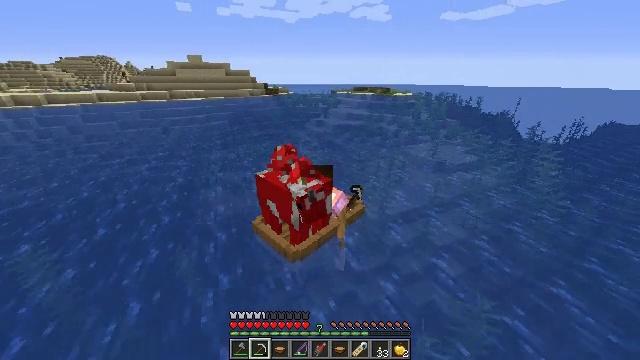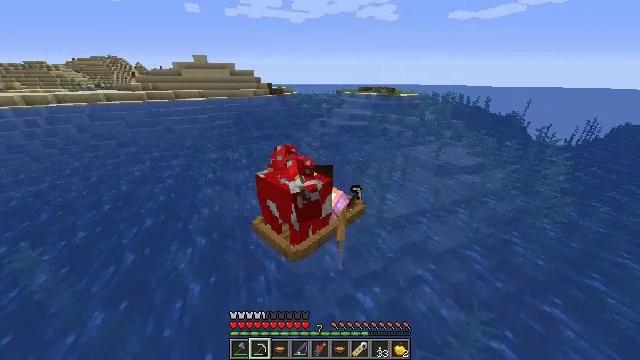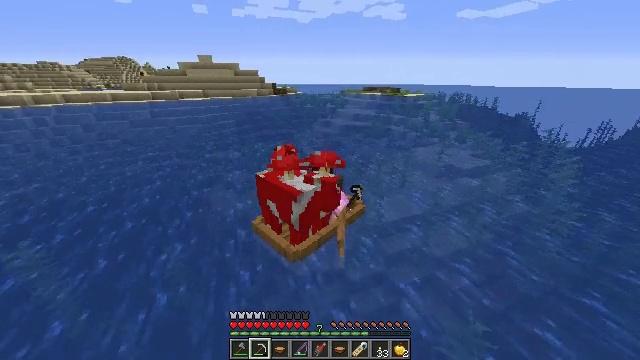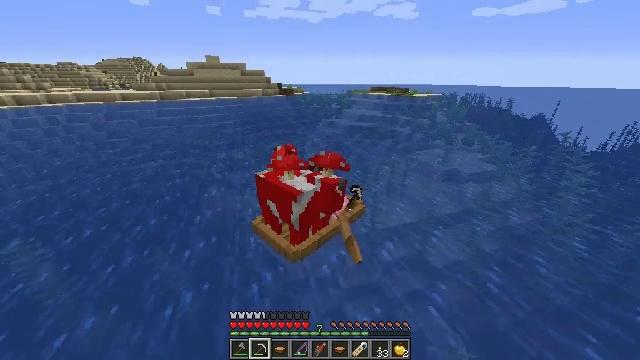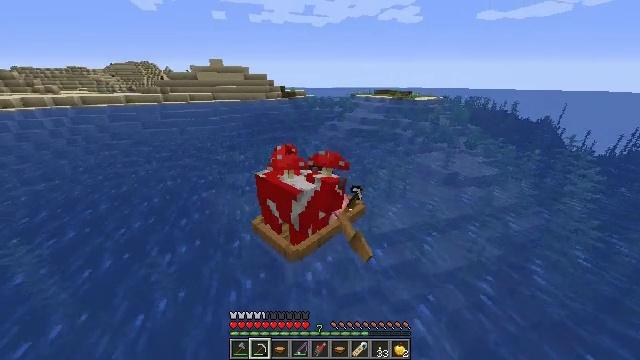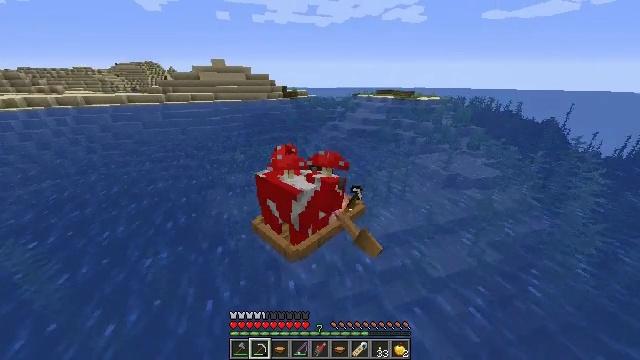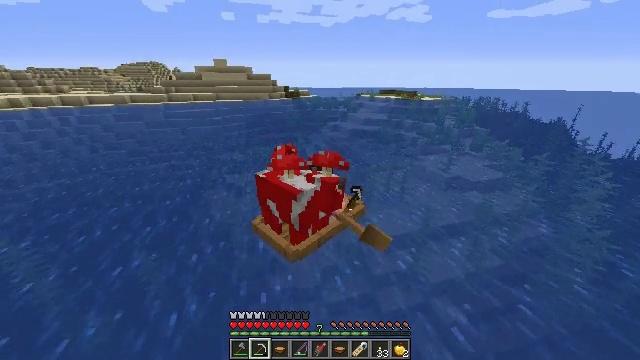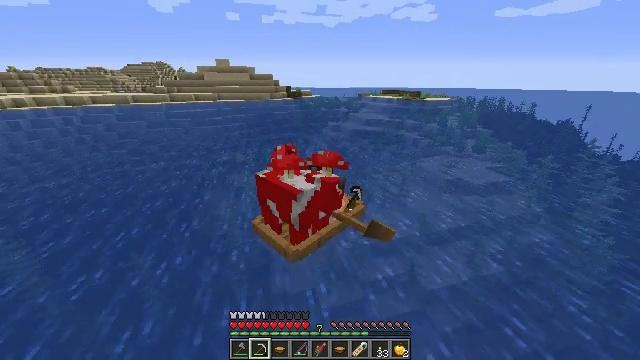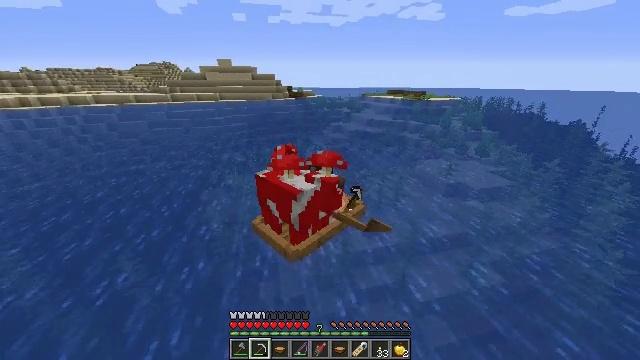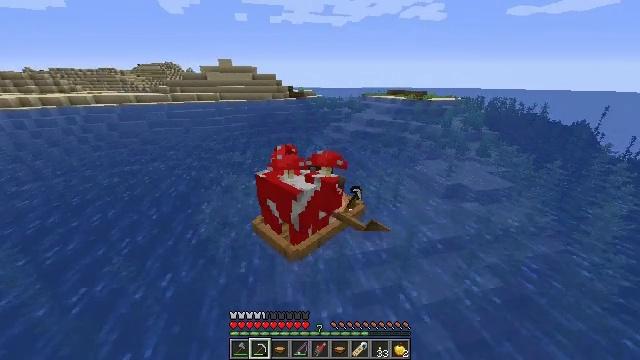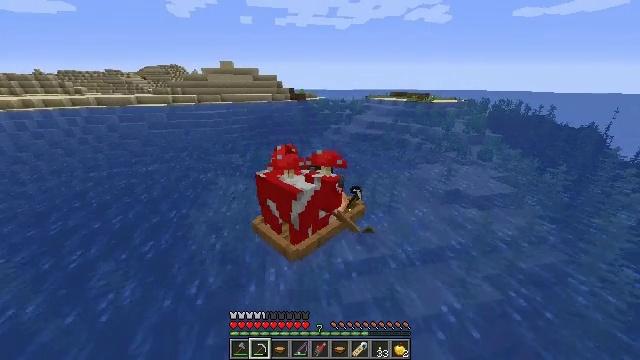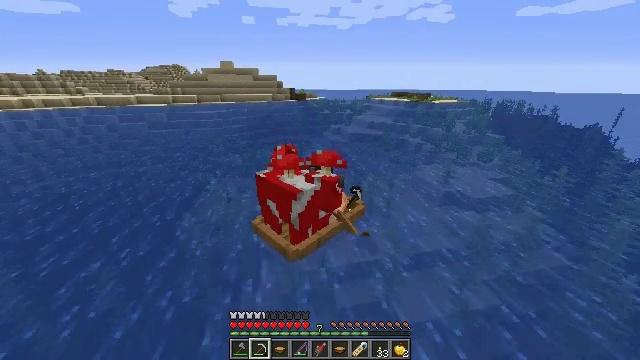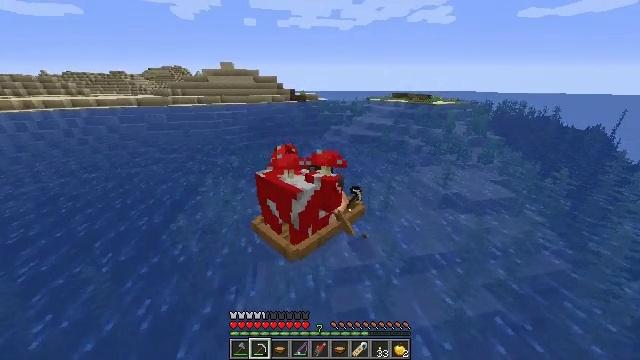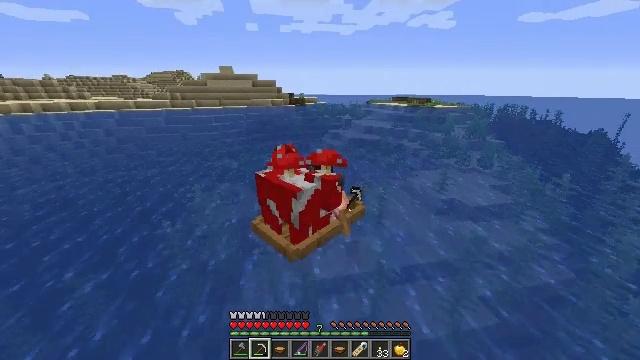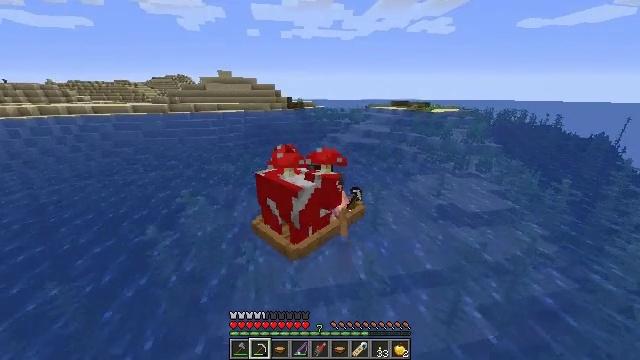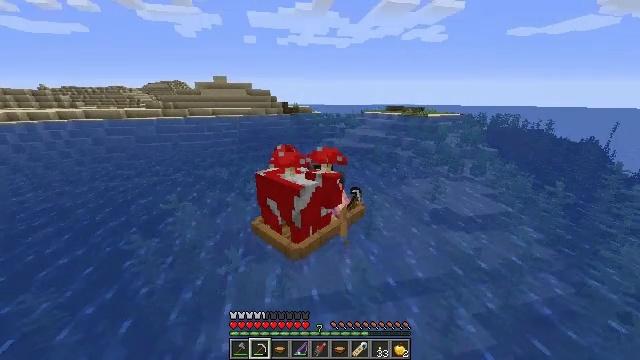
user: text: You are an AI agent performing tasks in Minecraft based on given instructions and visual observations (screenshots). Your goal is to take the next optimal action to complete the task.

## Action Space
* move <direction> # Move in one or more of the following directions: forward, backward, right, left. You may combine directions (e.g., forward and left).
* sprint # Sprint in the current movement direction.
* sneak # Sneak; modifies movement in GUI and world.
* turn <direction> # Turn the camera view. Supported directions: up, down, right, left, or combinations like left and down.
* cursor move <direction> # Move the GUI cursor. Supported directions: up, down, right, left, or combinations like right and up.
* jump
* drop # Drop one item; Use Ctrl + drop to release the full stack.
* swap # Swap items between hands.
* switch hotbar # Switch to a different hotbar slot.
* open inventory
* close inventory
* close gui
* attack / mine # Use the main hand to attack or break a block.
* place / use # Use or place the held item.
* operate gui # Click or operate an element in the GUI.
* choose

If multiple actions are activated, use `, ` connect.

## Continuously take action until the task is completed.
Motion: motion action
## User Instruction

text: Drop a name tag.
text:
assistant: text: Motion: move forward
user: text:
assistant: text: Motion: move forward
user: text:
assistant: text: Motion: move forward
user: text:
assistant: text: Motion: move forward
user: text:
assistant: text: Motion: move forward
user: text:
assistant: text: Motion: move forward
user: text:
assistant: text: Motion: move forward
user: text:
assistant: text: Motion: move forward, sprint
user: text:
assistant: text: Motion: move forward, sprint
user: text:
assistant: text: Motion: move forward, sprint
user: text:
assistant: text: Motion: move forward, sprint
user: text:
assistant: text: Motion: move forward, sprint
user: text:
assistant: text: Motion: move forward, sprint
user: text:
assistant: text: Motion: move forward, sprint, turn up
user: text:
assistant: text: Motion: move forward, sprint, turn right and up
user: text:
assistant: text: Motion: move forward, sprint, turn right
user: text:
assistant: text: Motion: move forward, sprint, turn right
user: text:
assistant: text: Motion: move forward, sprint, turn right
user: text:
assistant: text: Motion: move forward, turn right
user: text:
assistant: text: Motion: move forward, turn right
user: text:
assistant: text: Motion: move forward, turn right
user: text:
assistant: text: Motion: move forward, turn right
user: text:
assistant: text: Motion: move forward, turn right
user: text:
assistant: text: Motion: move forward, turn right
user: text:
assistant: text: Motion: move forward, turn right
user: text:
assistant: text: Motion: move forward, turn right
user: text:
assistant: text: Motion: move forward, turn right
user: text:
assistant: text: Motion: move forward, turn right
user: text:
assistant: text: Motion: move forward
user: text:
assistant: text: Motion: move forward, turn right